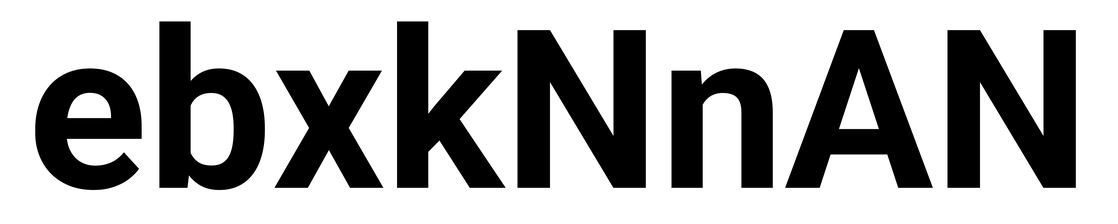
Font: Roboto_Bold